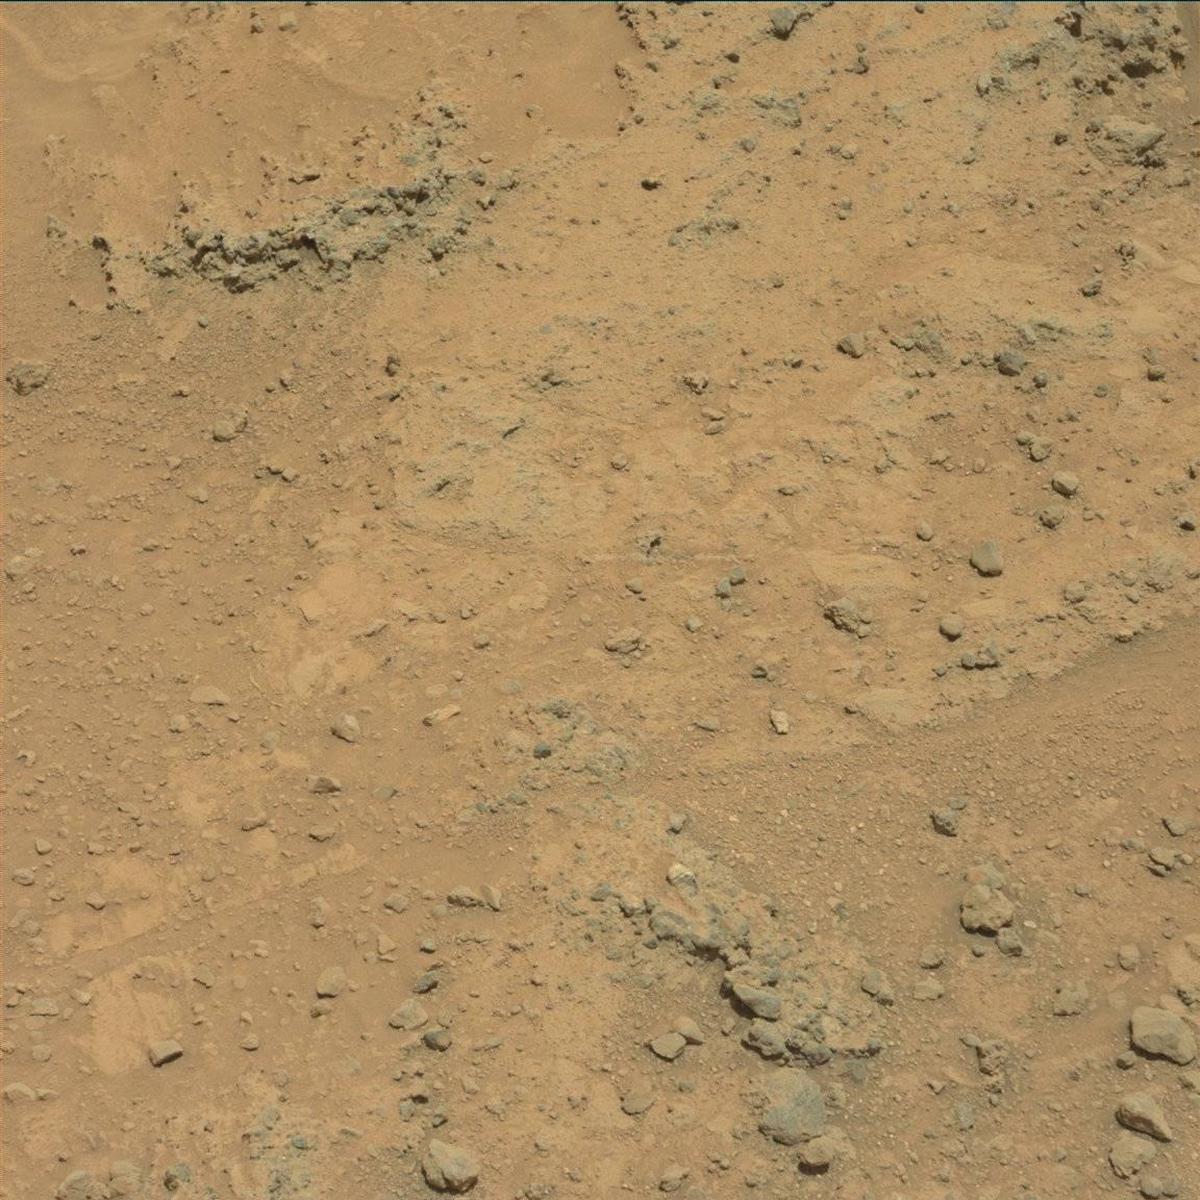
Terrain classes present: Bedrock, Rock, Sand / Soil